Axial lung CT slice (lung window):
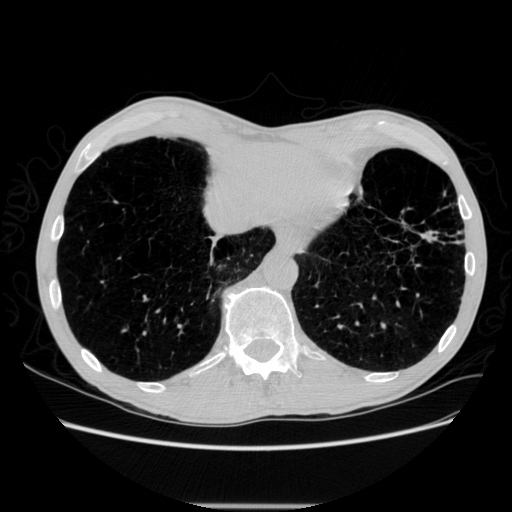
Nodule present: no